Question: I have this stranger problem on Nivo slider that the images are not centrally aligned instead are right aligned when the page is opened for the first time. A refresh will make use of the cache, and the issue will be gone but if I 'Ctrl + F5' it, then again the issue will come up and will be gone on the next reload.
I am suspecting it to be a timing issue in js, that when we get a cache hit, images are already loaded and the Nivo slider aligns the images properly but when the image sizes are not available (cache miss), it does something wrong and slider images are misaligned.
Url - <URL>
Screenshot:
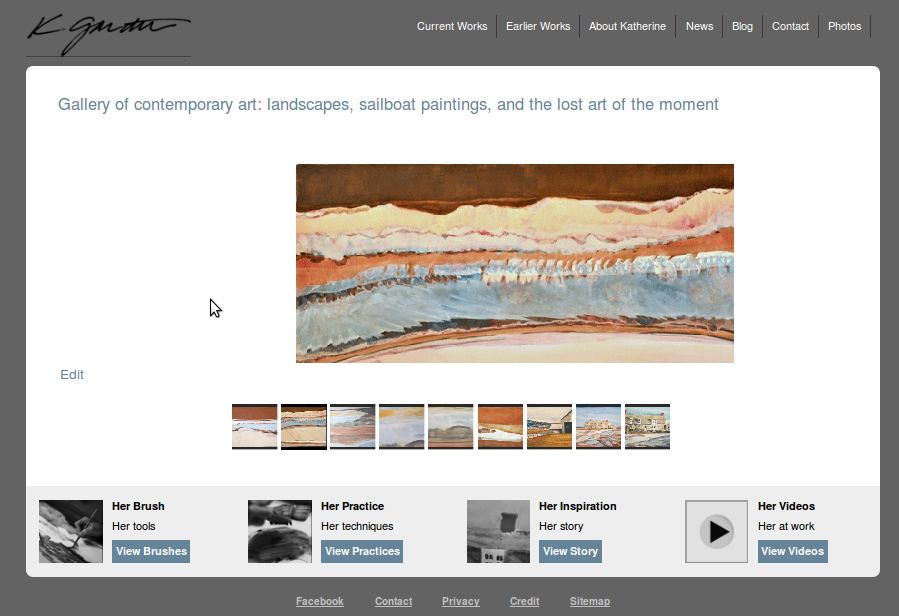
Answer: If you set your nivo slider to 780px x 425px, which are the size of your images, then it should fix your issues. However, because of the transparancy and the white color of the previous and next buttons you won't be able to locate the navigation arrows easily:
'''
#nivo-slider {
width: 780px;
height: 425px;
margin: auto;
background: url('images/loading.gif') no-repeat 50% 50%;
}
'''